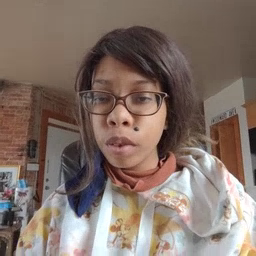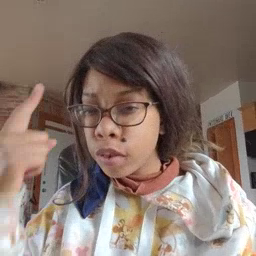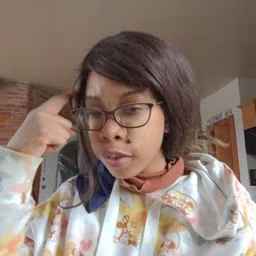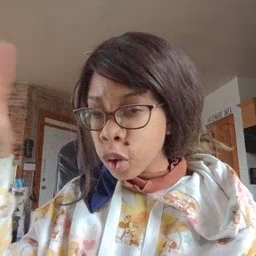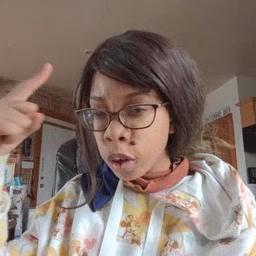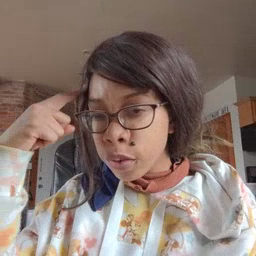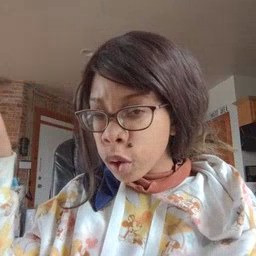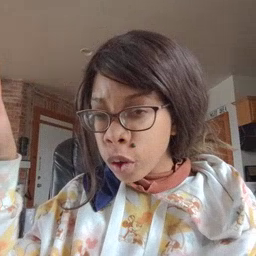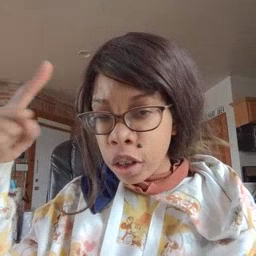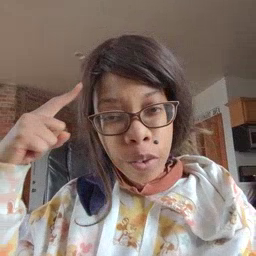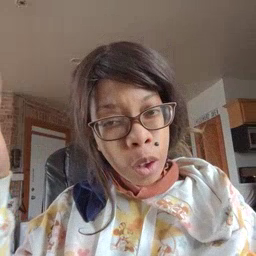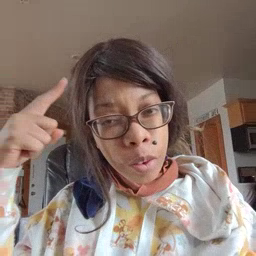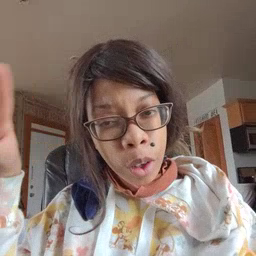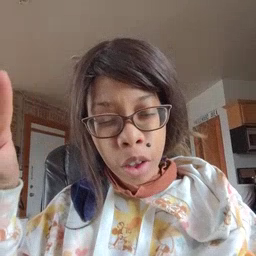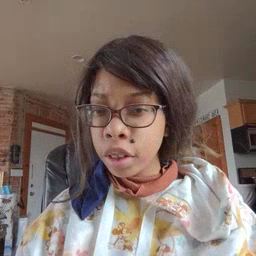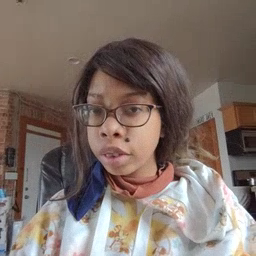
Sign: for